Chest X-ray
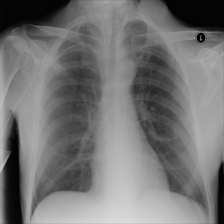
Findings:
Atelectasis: negative
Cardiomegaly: negative
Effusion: negative
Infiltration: negative
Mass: negative
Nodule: negative
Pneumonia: negative
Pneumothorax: negative
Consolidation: negative
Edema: negative
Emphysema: negative
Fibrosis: negative
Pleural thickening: negative
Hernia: negative